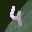
Label: 4